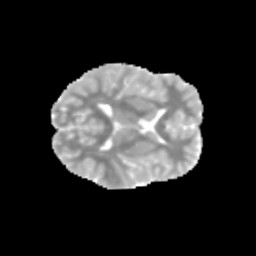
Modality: MD
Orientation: axial
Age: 11
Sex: female
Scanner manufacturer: siemens
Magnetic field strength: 3 T
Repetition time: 3.8 s
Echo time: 0.07 s